Interaction volume radius: 5 \u00c5
Interaction volume height: 25 \u00c5
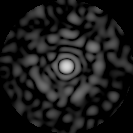
Disorder parameter: 0.8406